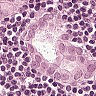
Metastatic tissue present: yes